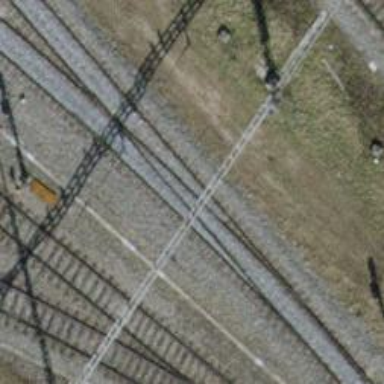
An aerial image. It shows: Railway switch.